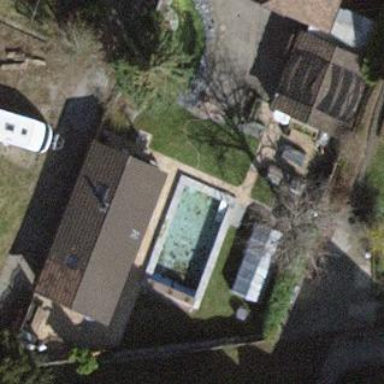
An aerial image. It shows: Swimming pool located in leisure land.